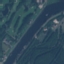
Land use / land cover class: River